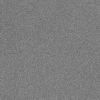
Atmospheric dust classification: dusty